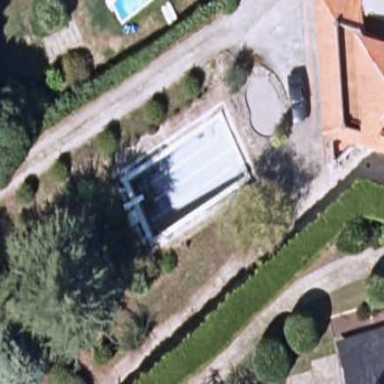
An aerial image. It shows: Swimming pool located in leisure land.